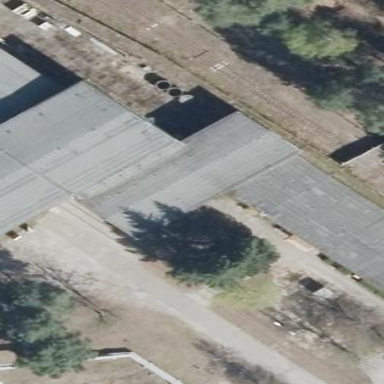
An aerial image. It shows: Industrial building.